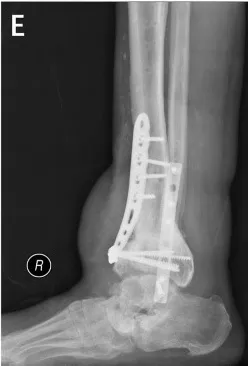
Charcot arthritis was detected at the Chopart joint (D,E), although no apparent symptoms were present.
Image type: radiology (x_ray)